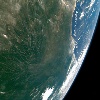
Label: land